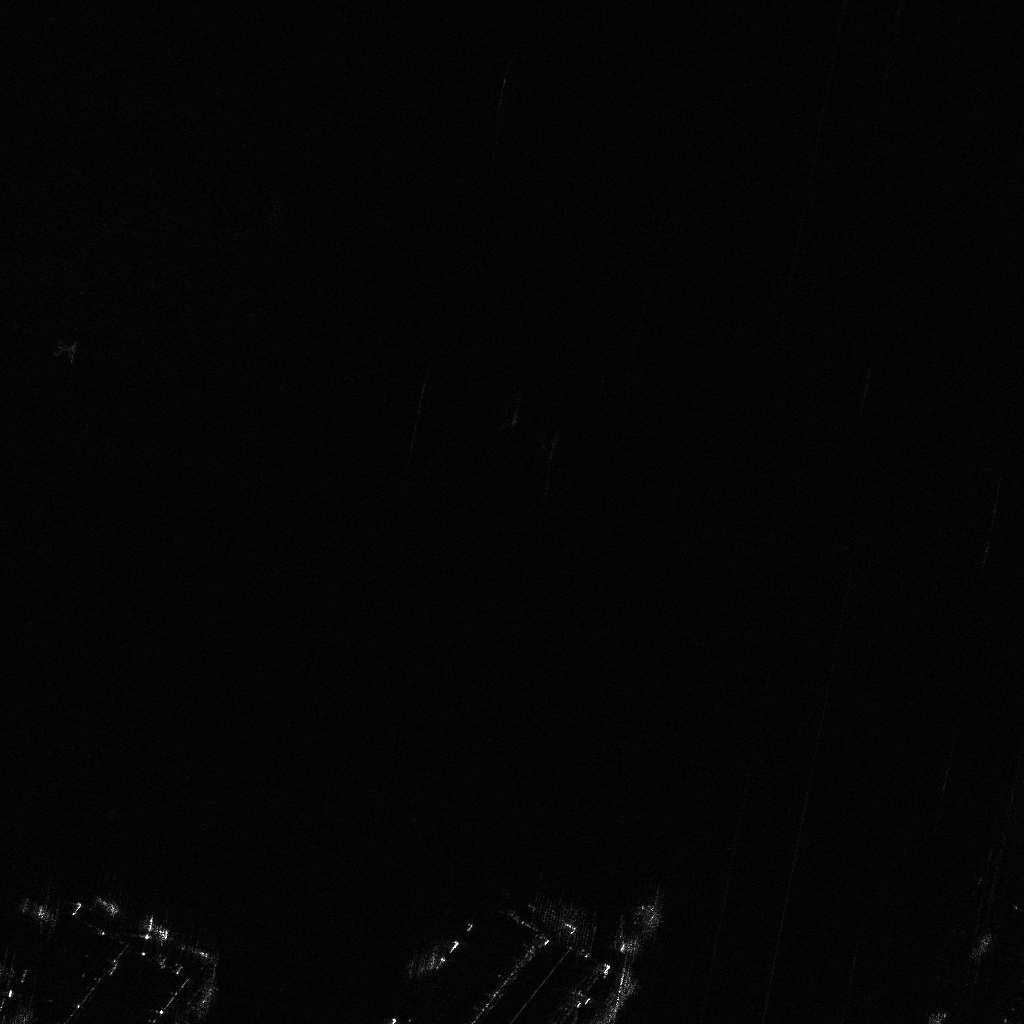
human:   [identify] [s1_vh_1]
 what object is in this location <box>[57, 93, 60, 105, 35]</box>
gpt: <ref>1 large container at the bottom</ref>